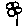
Label: flower